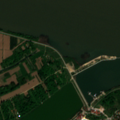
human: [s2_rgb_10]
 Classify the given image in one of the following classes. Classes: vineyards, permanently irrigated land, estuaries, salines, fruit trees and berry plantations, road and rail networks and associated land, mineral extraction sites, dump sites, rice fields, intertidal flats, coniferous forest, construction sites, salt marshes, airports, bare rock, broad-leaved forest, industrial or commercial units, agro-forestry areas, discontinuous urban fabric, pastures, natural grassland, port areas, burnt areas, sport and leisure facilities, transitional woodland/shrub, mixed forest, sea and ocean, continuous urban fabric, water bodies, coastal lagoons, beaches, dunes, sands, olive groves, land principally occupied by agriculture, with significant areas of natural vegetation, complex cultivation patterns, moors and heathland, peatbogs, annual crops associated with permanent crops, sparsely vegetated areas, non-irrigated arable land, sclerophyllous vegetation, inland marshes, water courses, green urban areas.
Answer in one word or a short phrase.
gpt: discontinuous urban fabric, industrial or commercial units, non-irrigated arable land, land principally occupied by agriculture, with significant areas of natural vegetation, broad-leaved forest, water courses